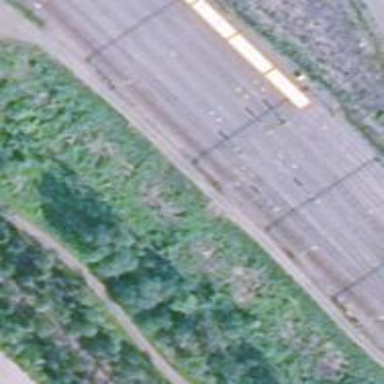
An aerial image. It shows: Railway signal.